Question: I am trying to debug into my kernel code, using the device emulation mode.

However, I set break points in my kernel and it doesn't break.
'''
MatrixMultiplication_Kernel<<<dimGrid, dimBlock>>>(Md, Nd, Pd, Width);
'''
Can anyone assist me with this?
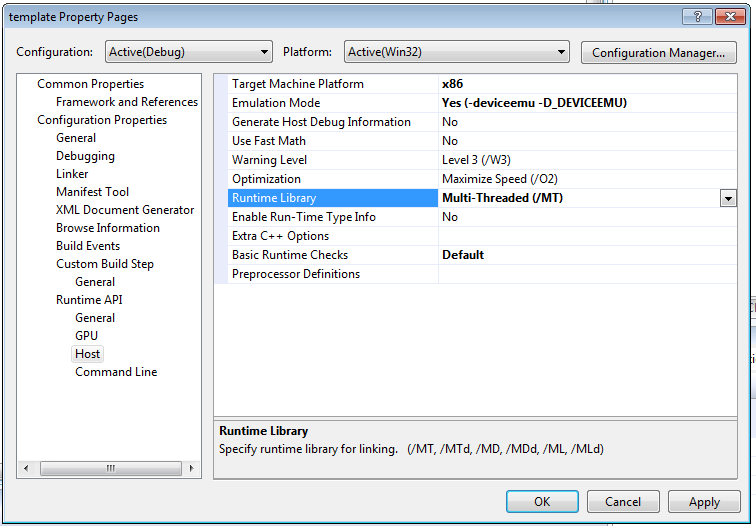
Answer: Device emulation was removed in the 3.1 release. You can debug on Windows using <URL>.